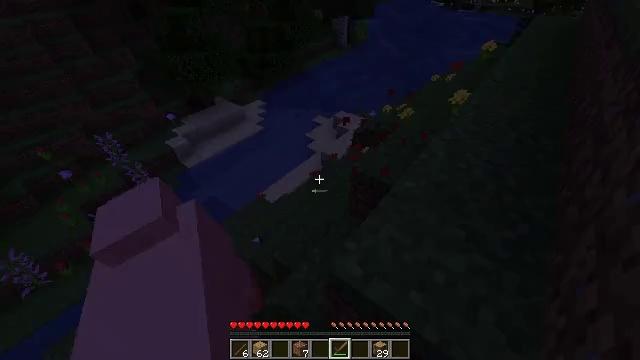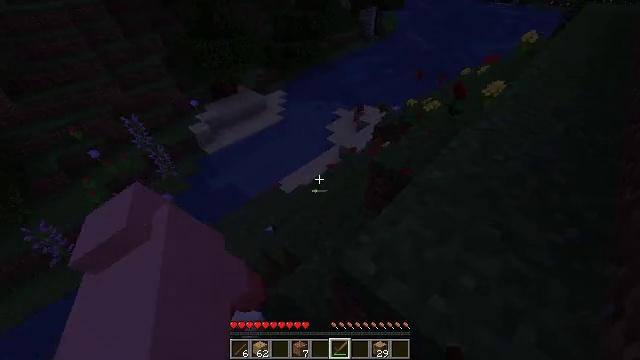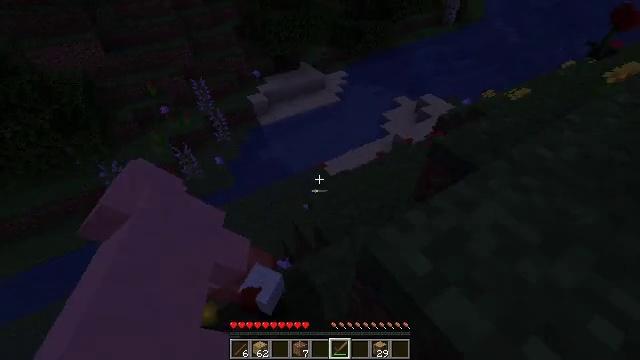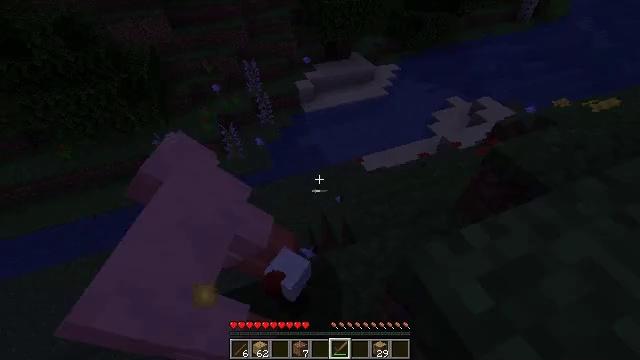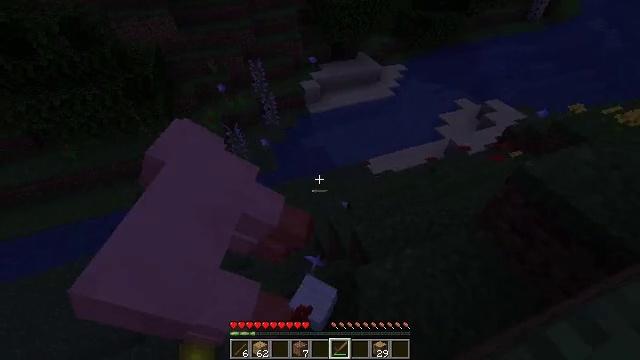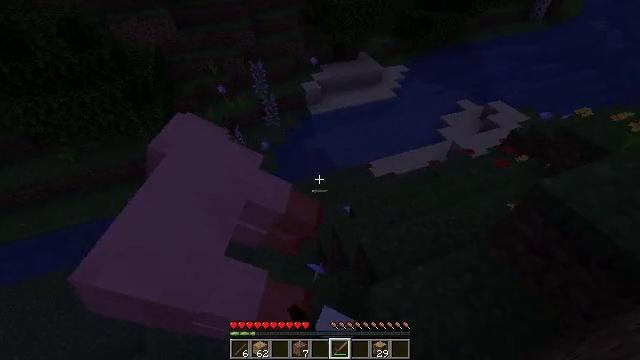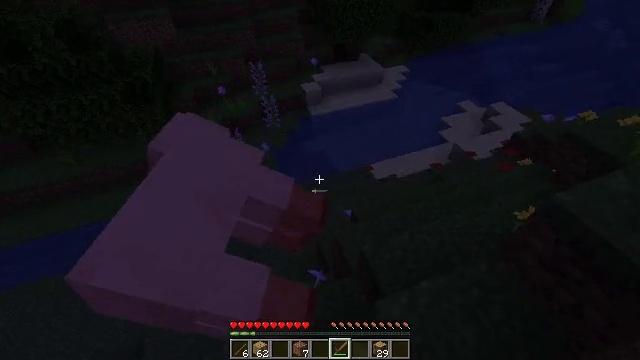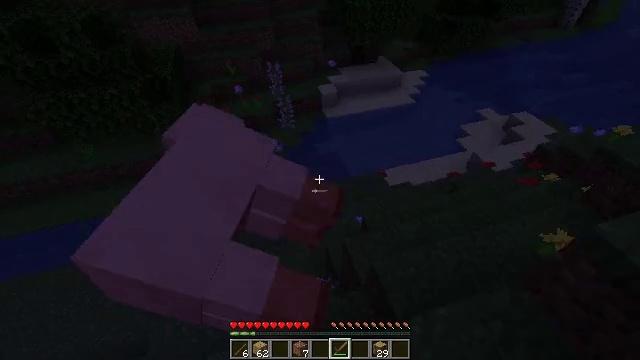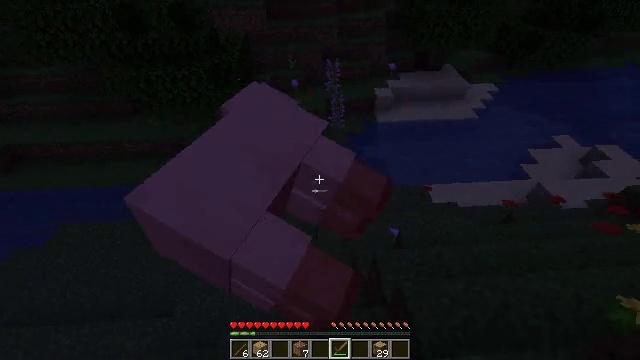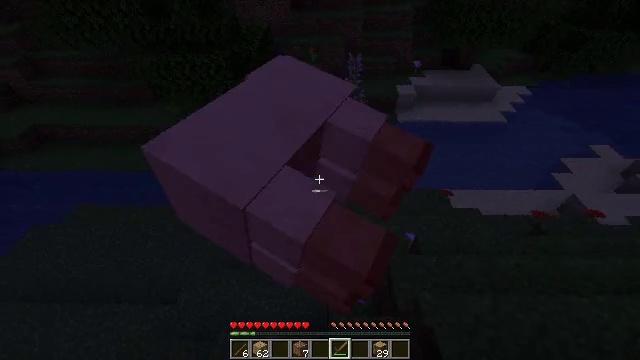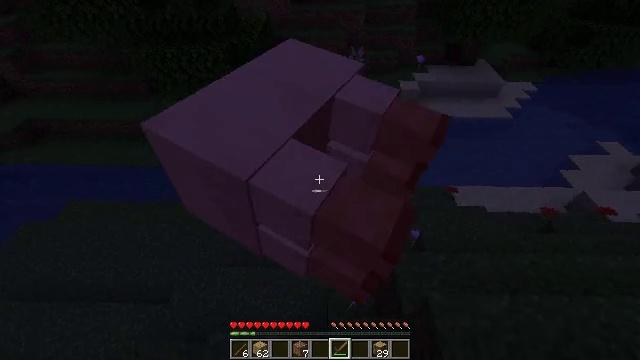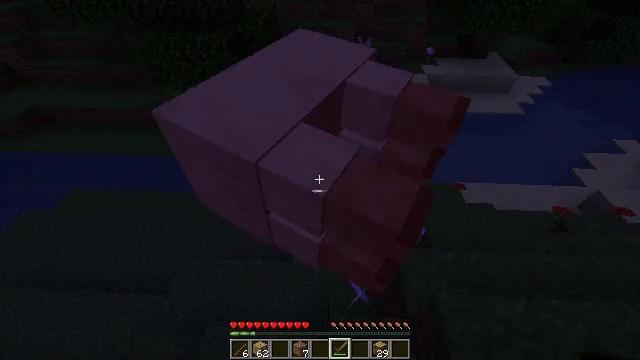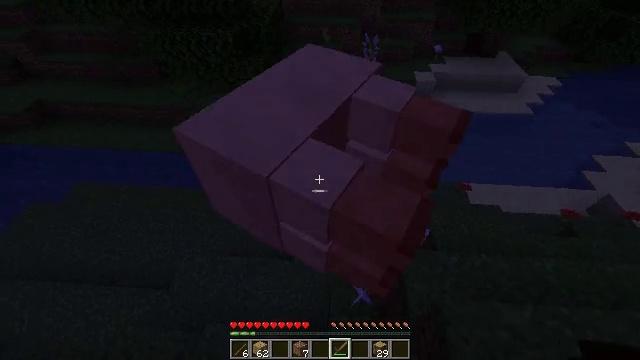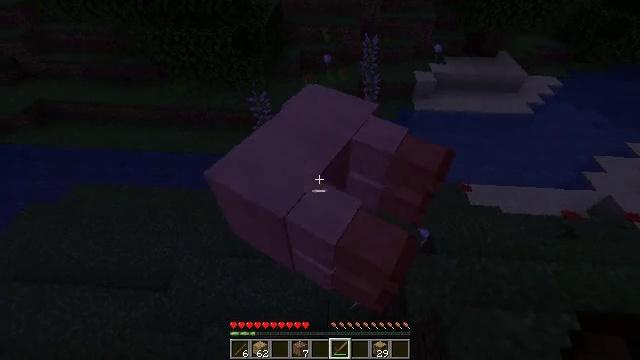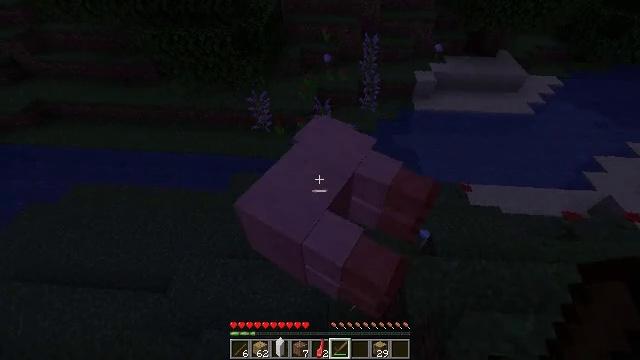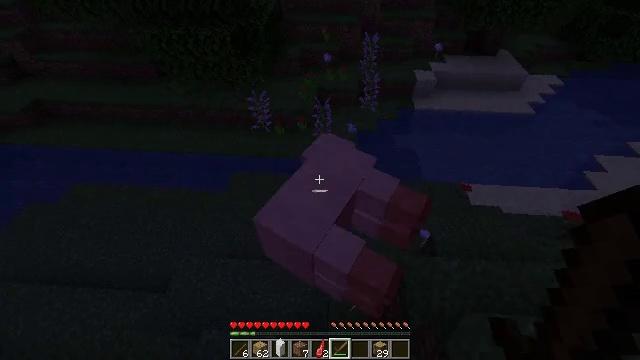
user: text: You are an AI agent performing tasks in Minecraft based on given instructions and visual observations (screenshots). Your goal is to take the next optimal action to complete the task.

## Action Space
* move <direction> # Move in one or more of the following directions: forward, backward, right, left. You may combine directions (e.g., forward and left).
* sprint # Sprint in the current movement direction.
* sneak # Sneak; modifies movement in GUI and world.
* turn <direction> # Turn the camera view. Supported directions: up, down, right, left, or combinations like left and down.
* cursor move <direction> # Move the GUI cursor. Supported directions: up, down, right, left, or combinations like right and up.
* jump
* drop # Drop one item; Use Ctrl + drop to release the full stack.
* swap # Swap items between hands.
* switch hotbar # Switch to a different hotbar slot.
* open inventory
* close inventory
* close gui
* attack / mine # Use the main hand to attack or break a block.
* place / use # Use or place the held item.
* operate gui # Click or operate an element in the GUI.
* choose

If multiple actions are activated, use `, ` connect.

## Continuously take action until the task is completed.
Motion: motion action
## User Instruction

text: Attack the crafting table to break it.
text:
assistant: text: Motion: move forward, turn left and down
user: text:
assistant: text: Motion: move forward, turn left and down
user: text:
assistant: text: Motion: move forward, turn left and down
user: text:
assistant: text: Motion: move forward, turn left, attack / mine
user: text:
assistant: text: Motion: move forward, attack / mine
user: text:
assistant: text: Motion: move forward, attack / mine
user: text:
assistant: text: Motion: move forward, turn left
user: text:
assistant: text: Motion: move forward, turn left
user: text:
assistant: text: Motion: turn left
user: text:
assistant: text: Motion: no_op
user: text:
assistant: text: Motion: turn left and down
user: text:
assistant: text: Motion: turn left
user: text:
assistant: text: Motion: no_op
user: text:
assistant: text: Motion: no_op
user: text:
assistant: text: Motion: no_op
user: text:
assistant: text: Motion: no_op
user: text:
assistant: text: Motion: turn right
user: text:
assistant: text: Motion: turn right
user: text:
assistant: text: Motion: turn right
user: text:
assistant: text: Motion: turn right
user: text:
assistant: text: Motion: turn right and down
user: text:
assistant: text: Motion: turn right and down
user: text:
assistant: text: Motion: turn right and down
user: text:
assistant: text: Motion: turn right
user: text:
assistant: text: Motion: turn right
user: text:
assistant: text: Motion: turn right
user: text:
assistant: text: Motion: turn right and up
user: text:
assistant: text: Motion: turn right and up
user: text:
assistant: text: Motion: turn right and up
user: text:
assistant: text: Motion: turn right and up